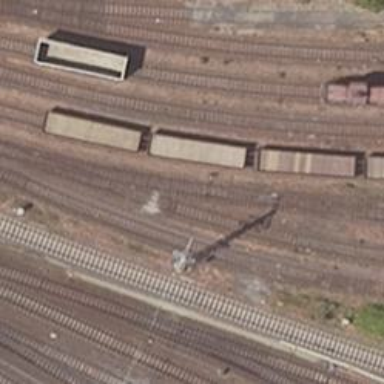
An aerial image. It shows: Railway switch.